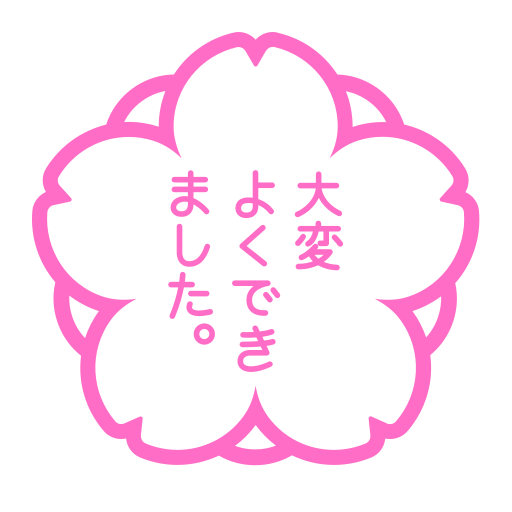
white flower flat